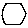
Label: hexagon